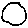
Label: circle